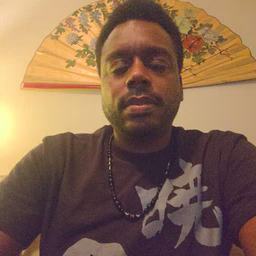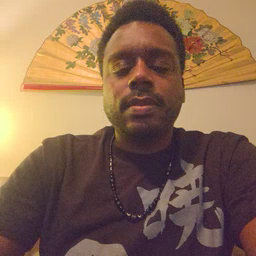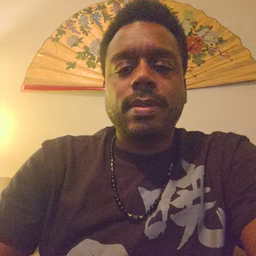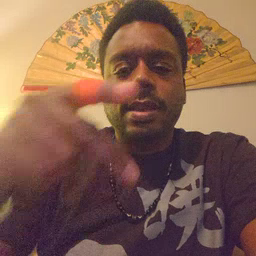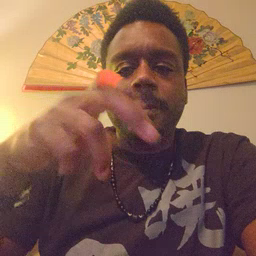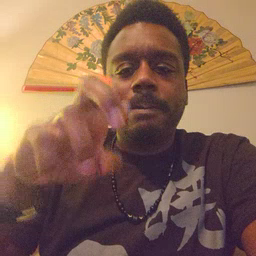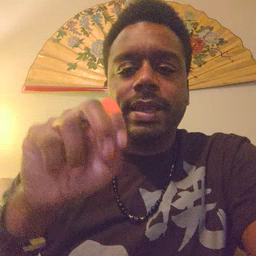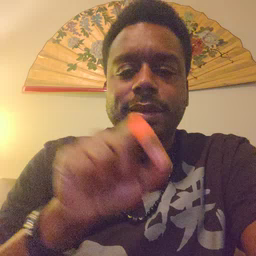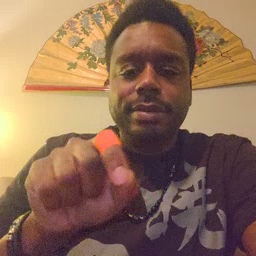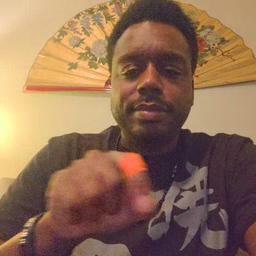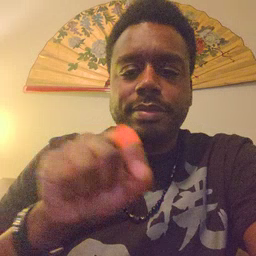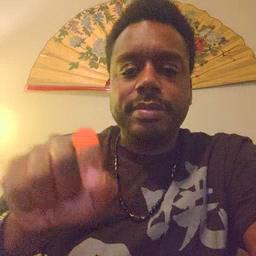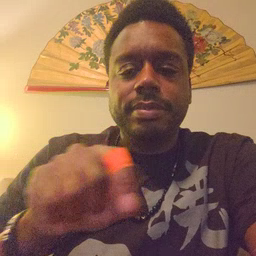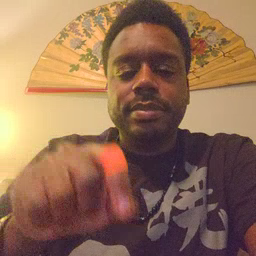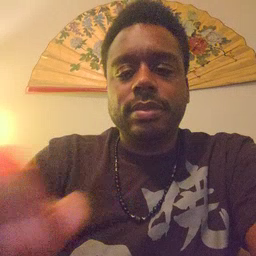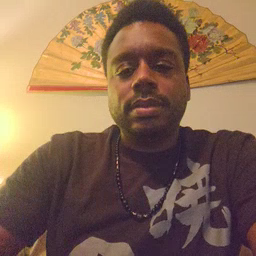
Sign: pen